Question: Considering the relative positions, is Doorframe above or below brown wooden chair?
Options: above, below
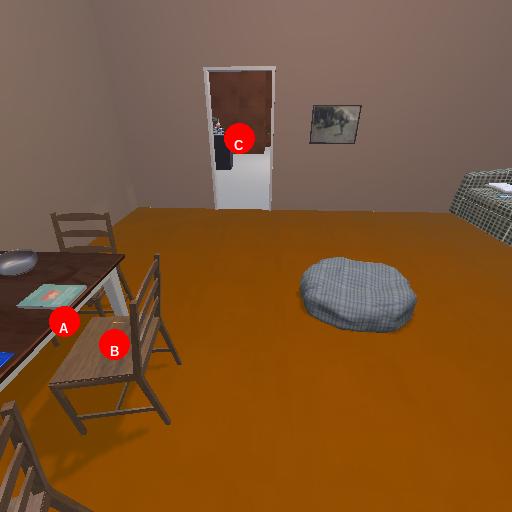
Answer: above